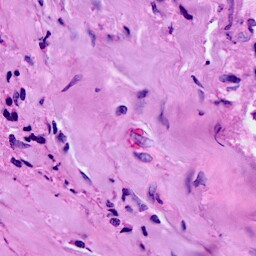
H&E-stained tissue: Breast